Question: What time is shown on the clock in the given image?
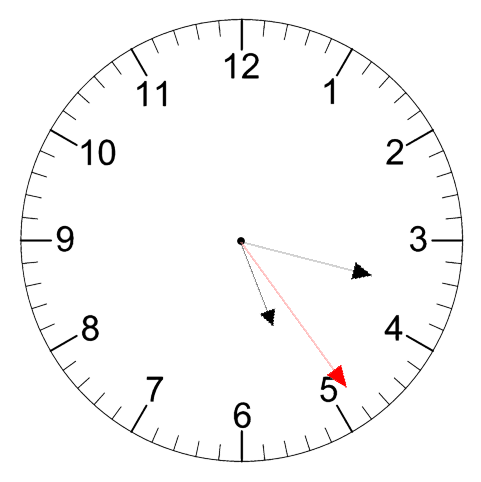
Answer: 05:17:24